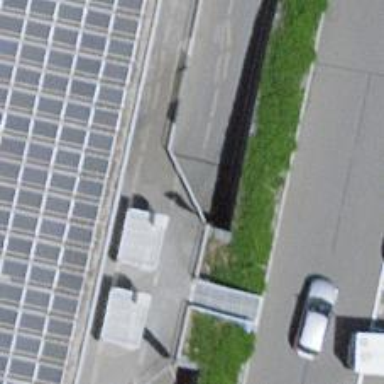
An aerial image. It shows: Parking entrance.